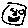
Label: smiley face